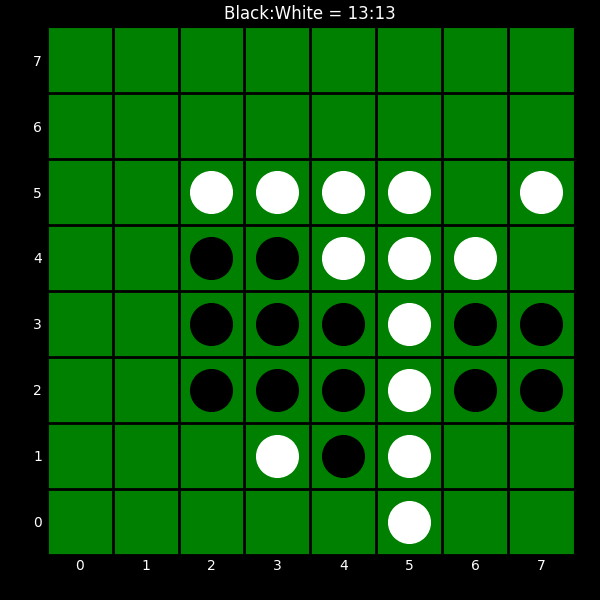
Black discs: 13
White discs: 13